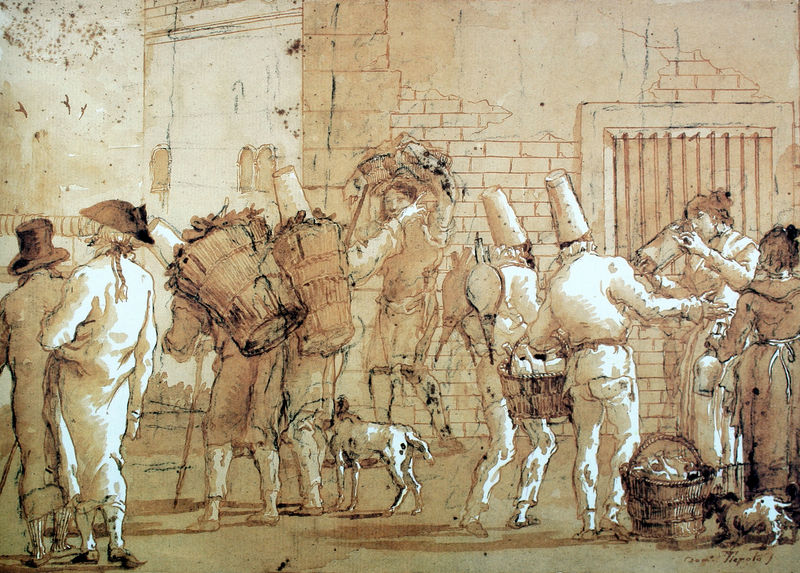
Titel: Pulcinella als öffentlicher Ausrufer
Künstler: Giovanni Domenico Tiepolo
Standort: Paris
Institution: (Privatsammlung)
Schlagwörter: dunkel, feder, mann, schatten, weiß, aquarell, frauen, menschen, stadt, braun, fenster, frankreich, frau, glas, hell, hut, hüte, licht, männer, rücken, skizze, strasse, strassenszene, szene, tür, zeichnung, haus, hund, hunde, tiere, beige, herren, schleife, zylinder, flaschen, trinken, wand, steine, tragen, signatur, vögel, gitter, boden, mantel, händler, bauern, genre, handel, stock, kanne, schürze, fassade, italien, venedig, kiepe, kraxe, körbe, schürzen, mauer, ziegel, monochrom, markt, platz, sepia, weisshöhung, arbeiter, figuren, zopf, goya, korb, laviert, tusche, verkauf, verkäufer, hauswand, mauerwerk, clown, druck, radierung, stich, lithografie, einkaufen, koloriert, dreispitz, pinsel, tinte, daumier, gitterstäbe, quader, mauern, brauntöne, mittelalter, gefäße, karneval, el greco, harlekin, lavierung, lasur, tuschezeichnung, gemauert, kolorierung, viertel, neuzeit, holzträger, waren, basar, bazar, tiepolo, menschenauflauf, unverputzt, acquarell, handlung, blasebalg, lavur, köche, kiepen, pulcinella, pantalone, pulcinellas, guys, hucken, kaufläute, kraxen, trinkt, lebensmitteö, steine mauer, köfbe, osamnene, trumhüte, turmhüte